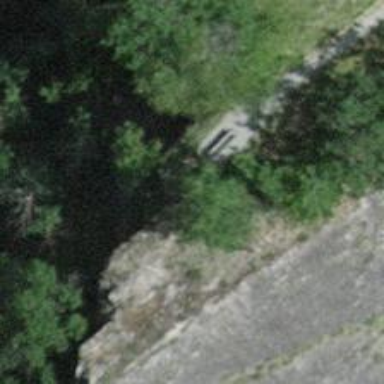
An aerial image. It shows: Bench.